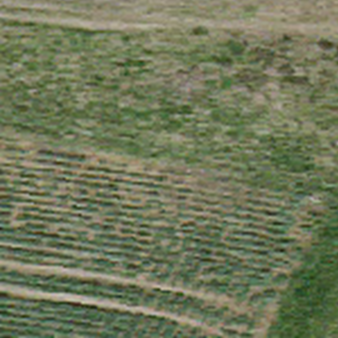
Label: other